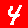
Digit: 4